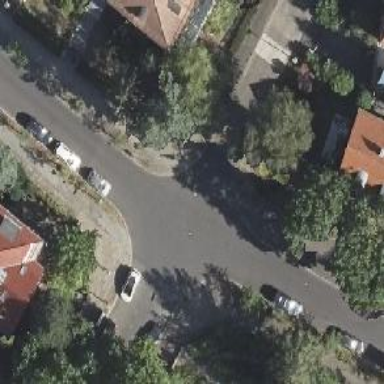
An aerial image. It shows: Unmarked road crossing.